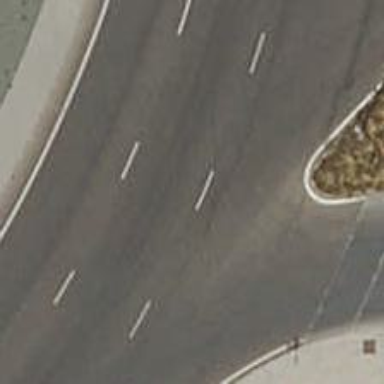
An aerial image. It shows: Tertiary road leading to roundabout junction.